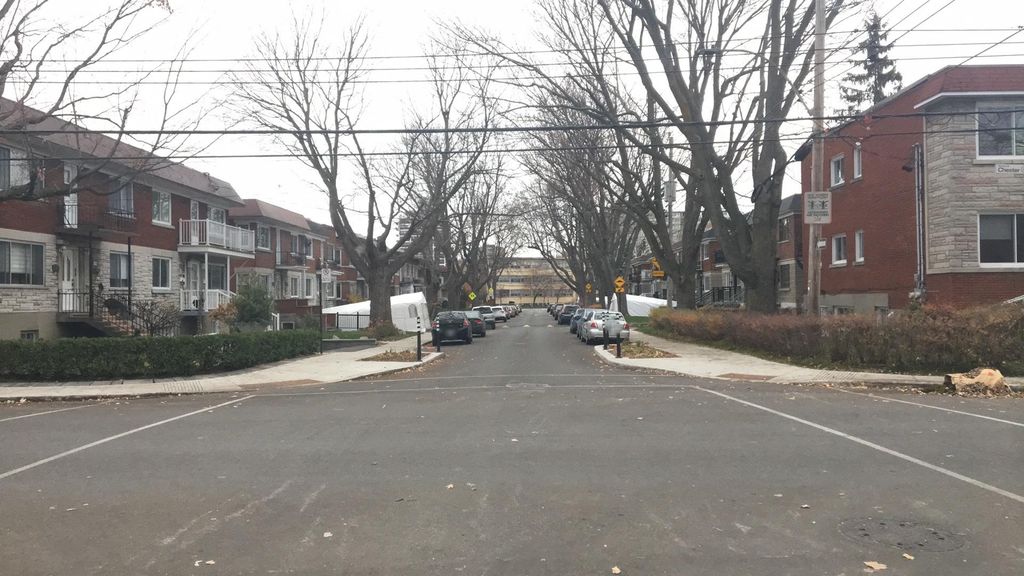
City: montreal